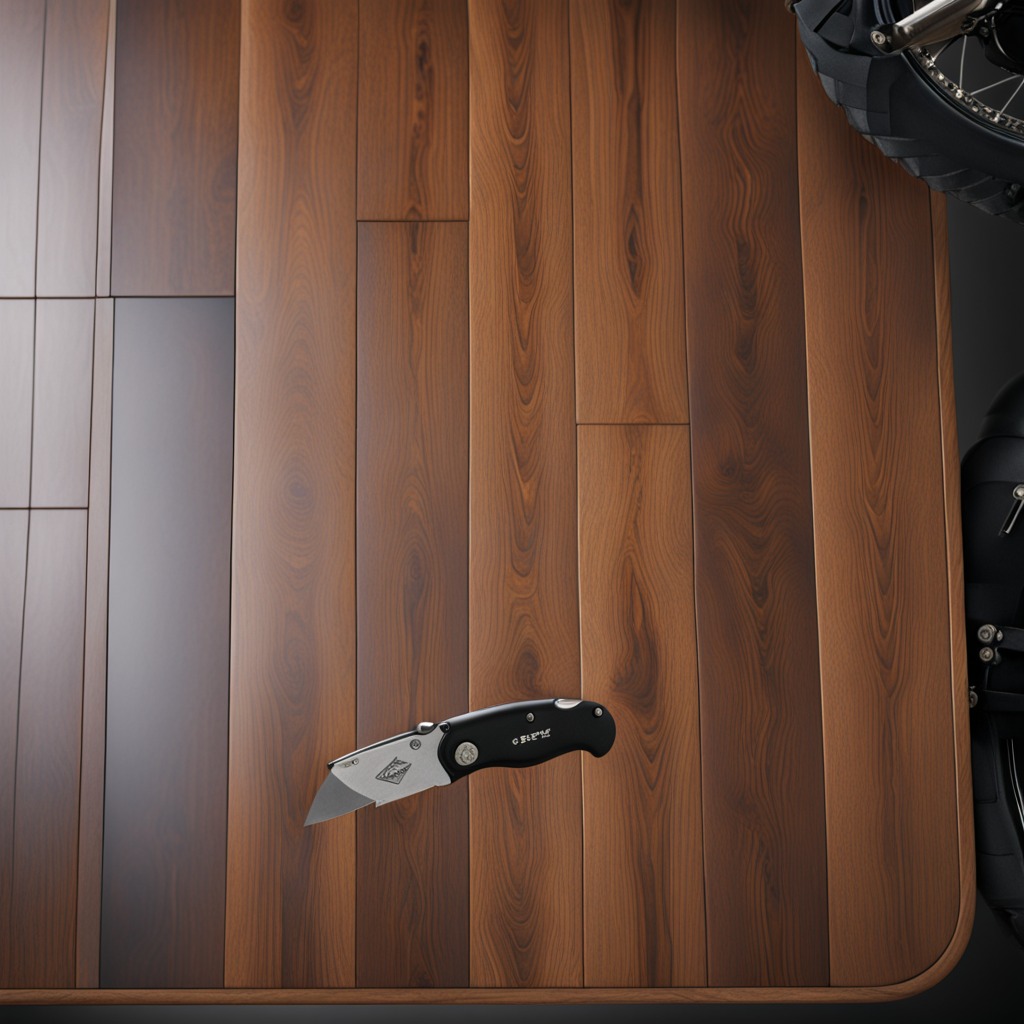
A utility knife lies on an oil-spilled wooden table in a vintage motorcycle garage.